You are looking at the short-time Fourier spectrogram of a bearing's acceleration signal. What is the most likely bearing condition (normal, inner_race, outer_race, ball)?
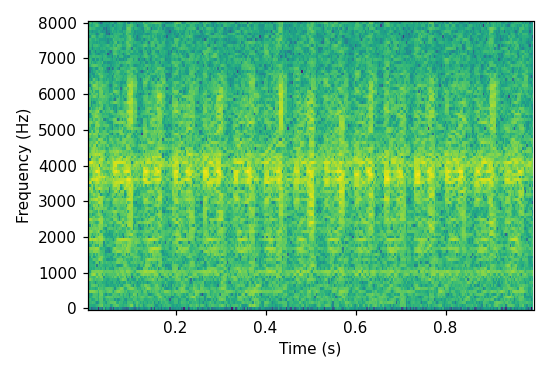
Answer: ball